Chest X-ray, AP view. Patient: 52 years old, sex M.
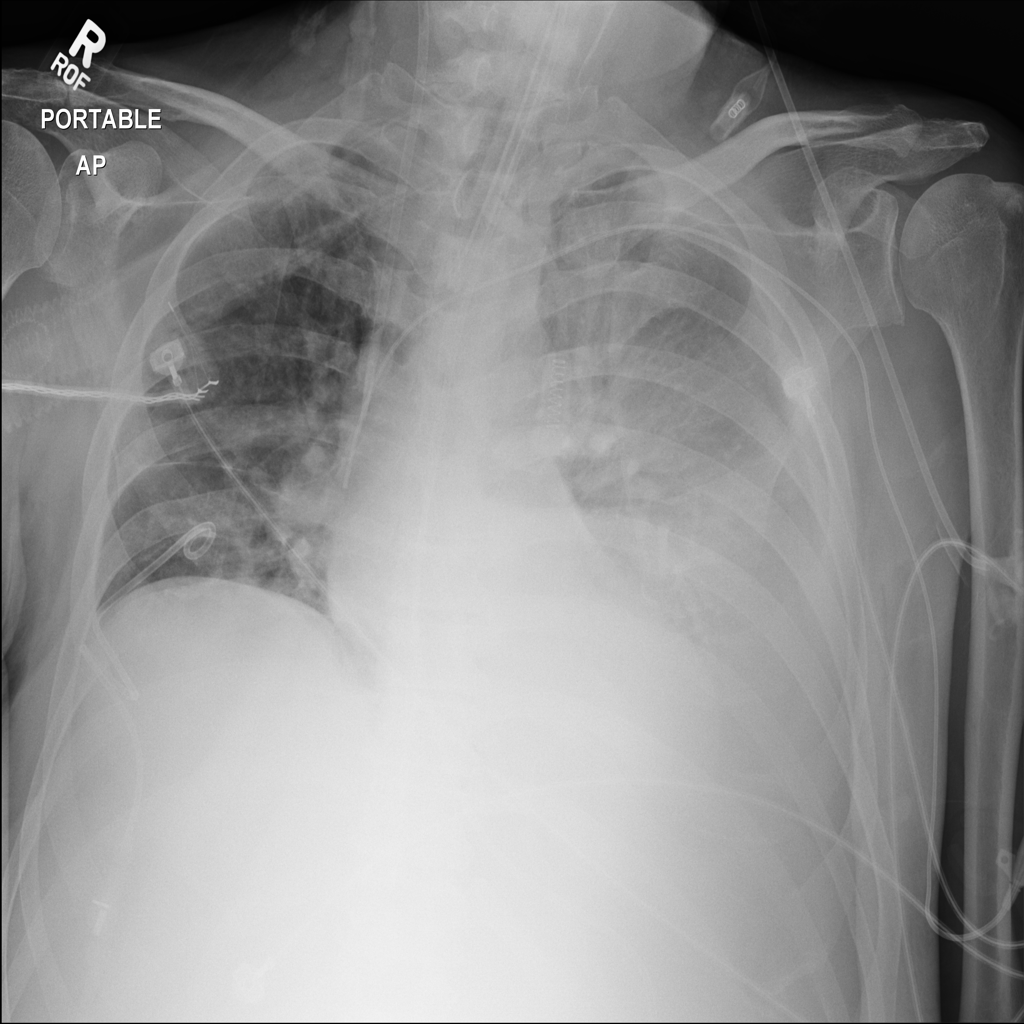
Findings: Effusion